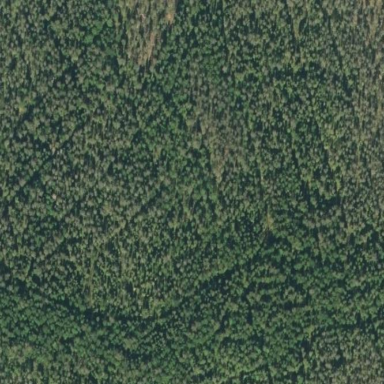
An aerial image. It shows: Needle-leaved woodland.